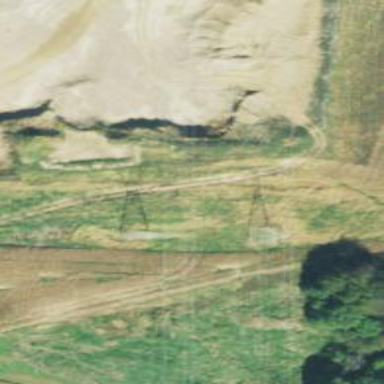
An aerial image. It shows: Lattice structure tower.